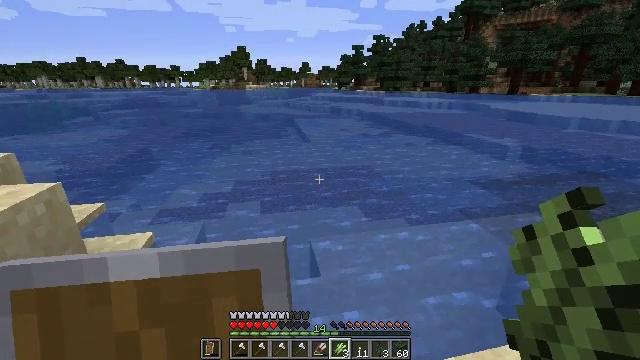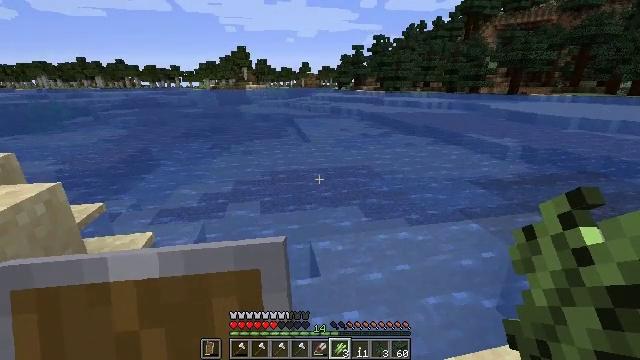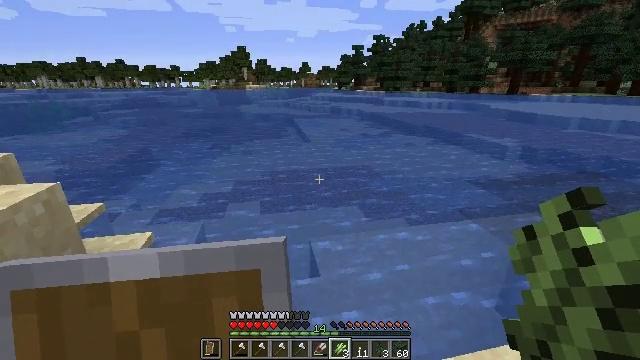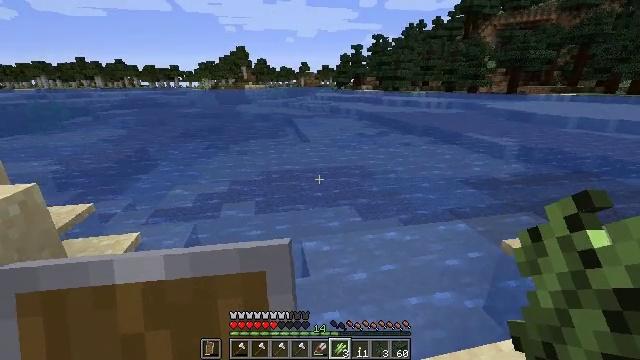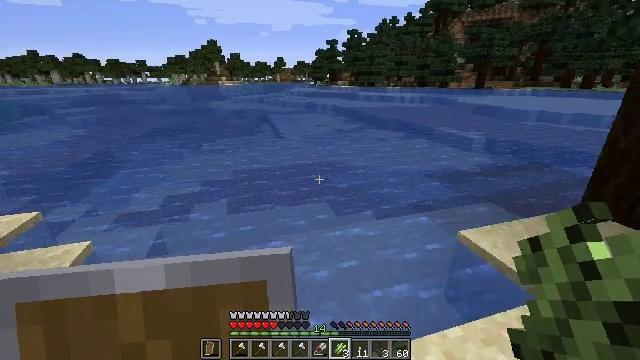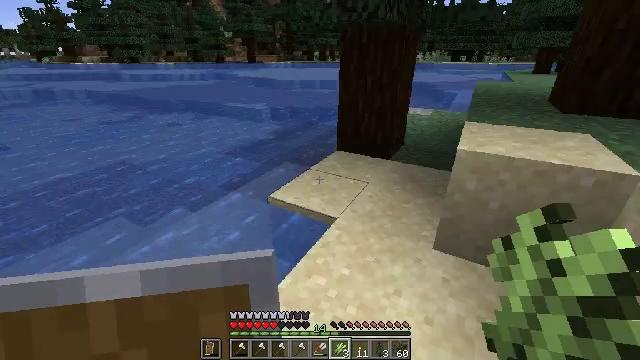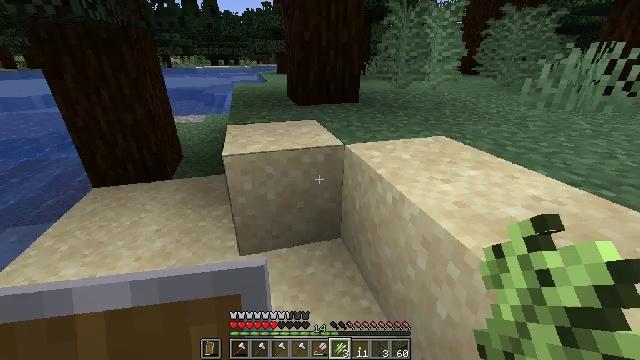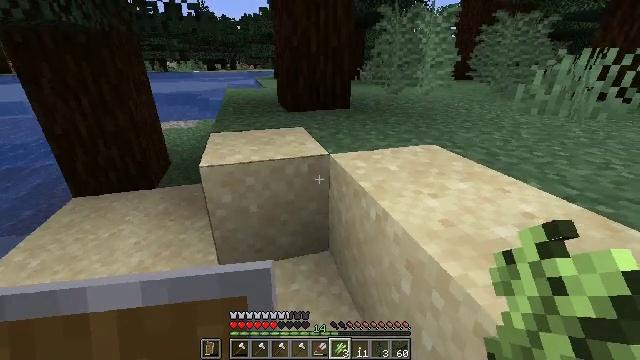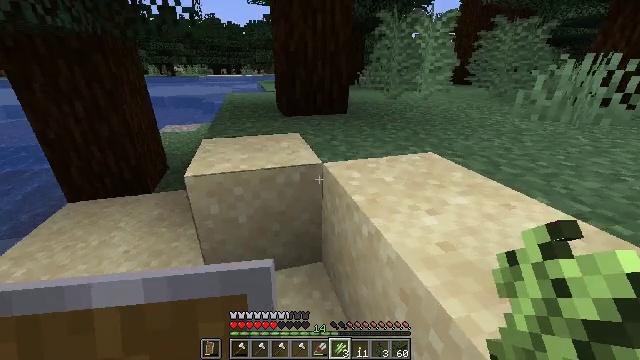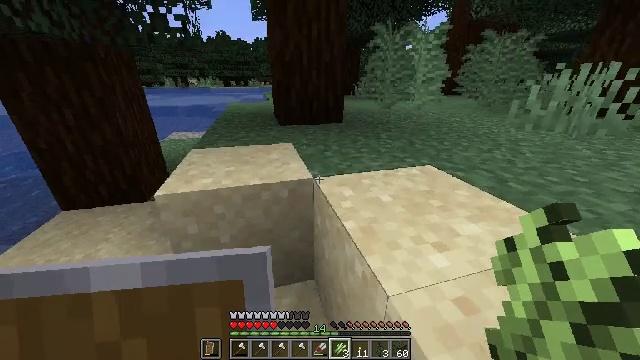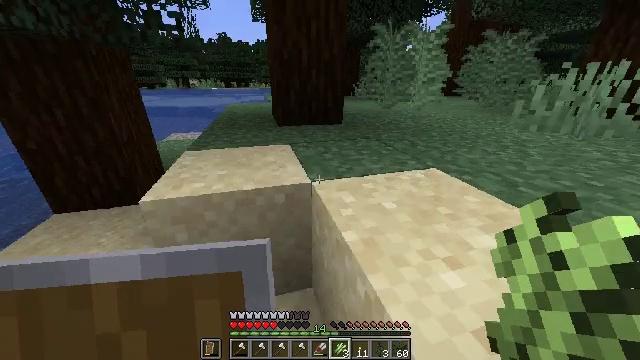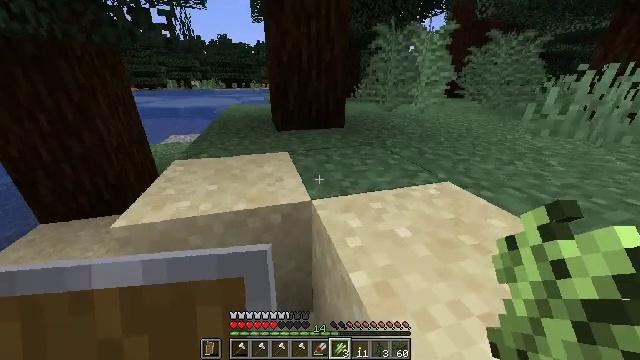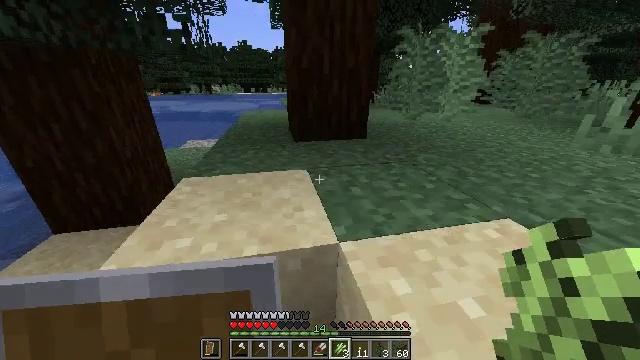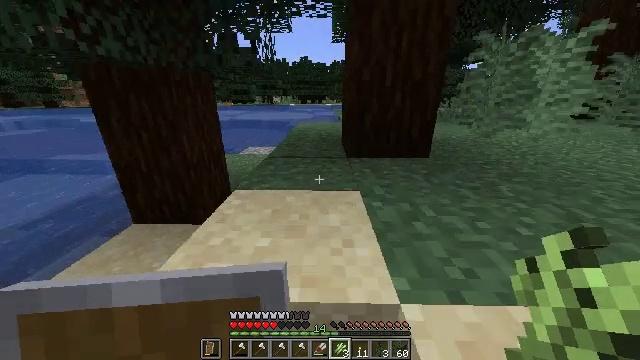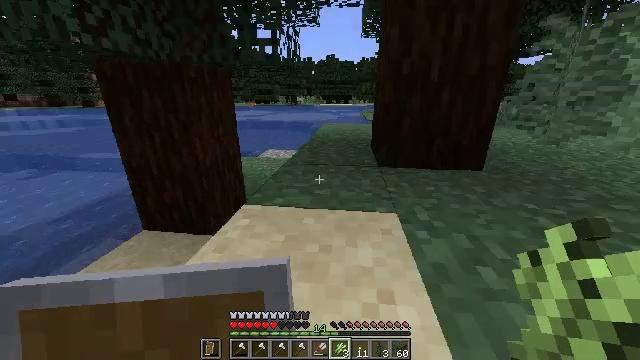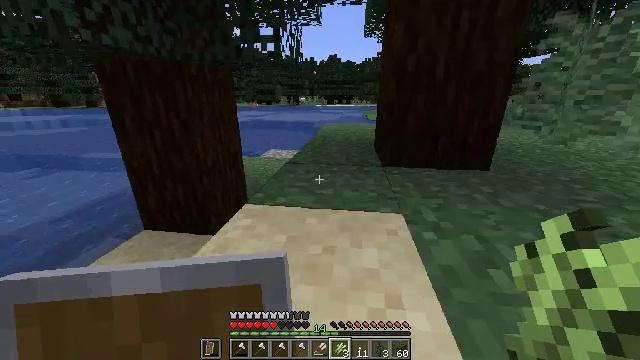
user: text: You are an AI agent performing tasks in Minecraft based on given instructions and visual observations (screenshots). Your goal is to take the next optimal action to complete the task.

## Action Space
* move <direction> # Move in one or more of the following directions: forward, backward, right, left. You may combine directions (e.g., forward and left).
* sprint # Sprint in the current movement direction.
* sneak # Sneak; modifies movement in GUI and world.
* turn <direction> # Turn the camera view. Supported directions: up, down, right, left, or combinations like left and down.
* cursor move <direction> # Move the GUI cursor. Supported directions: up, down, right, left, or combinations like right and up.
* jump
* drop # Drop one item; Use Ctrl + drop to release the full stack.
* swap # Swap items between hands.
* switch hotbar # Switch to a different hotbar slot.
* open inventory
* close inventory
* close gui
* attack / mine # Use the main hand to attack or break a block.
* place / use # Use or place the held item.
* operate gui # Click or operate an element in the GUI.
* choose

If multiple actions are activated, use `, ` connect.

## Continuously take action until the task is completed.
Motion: motion action
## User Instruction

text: Kill aquatic mobs.
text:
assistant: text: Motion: no_op
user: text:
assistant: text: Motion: move right
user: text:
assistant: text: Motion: move right
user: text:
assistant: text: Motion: move right, turn right
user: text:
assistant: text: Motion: move right, turn right and down
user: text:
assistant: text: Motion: move right, turn right
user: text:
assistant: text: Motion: move forward, sprint
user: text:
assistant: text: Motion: move forward, sprint
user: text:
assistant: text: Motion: move forward, sprint
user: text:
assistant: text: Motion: move forward, sprint
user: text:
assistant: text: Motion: move forward, sprint
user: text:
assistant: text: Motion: move forward, sprint, turn left
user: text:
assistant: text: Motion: move forward, sprint, turn left and up
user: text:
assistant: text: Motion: move forward, sprint, turn left and up
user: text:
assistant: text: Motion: move forward, sprint
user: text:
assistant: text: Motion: move forward, sprint, jump
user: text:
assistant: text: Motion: move forward, sprint, jump
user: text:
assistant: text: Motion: move forward, sprint, jump
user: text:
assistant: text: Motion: move forward, sprint, jump
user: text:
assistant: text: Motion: move forward, sprint, jump
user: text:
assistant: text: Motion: move forward, sprint
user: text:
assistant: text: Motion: move forward, sprint
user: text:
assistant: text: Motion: move forward, sprint
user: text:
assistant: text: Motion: move forward, sprint
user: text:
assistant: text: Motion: move forward, sprint
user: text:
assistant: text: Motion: move forward and move right, sprint
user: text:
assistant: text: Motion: move forward and move right, sprint
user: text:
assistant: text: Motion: move forward and move right, sprint
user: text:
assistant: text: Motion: move forward, sprint
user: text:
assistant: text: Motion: move forward, sprint